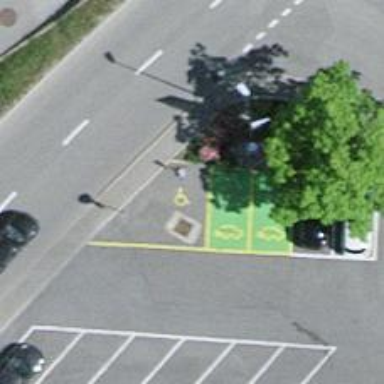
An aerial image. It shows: Charging station.